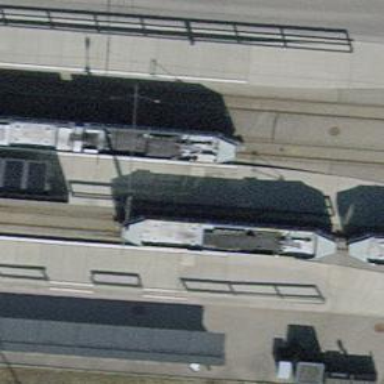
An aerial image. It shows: Tram stop for public transport.